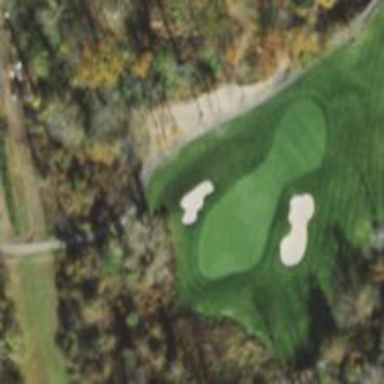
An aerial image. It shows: View of golf hole.